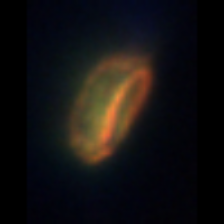
Taxon: Akashiwo
Group: Dinoflagellates